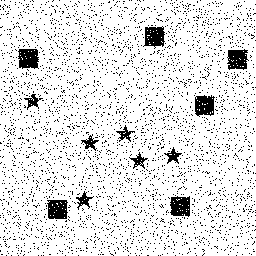
Squares: 6
Triangles: 0
Stars: 6
Total shapes: 12